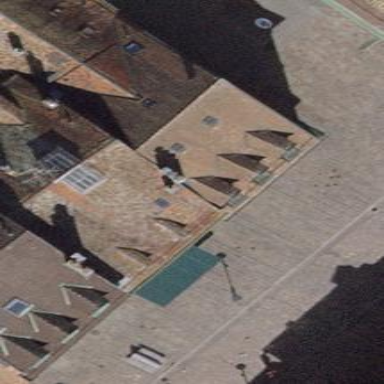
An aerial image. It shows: Gabled apartment building with roof tiles oriented across.